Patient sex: M
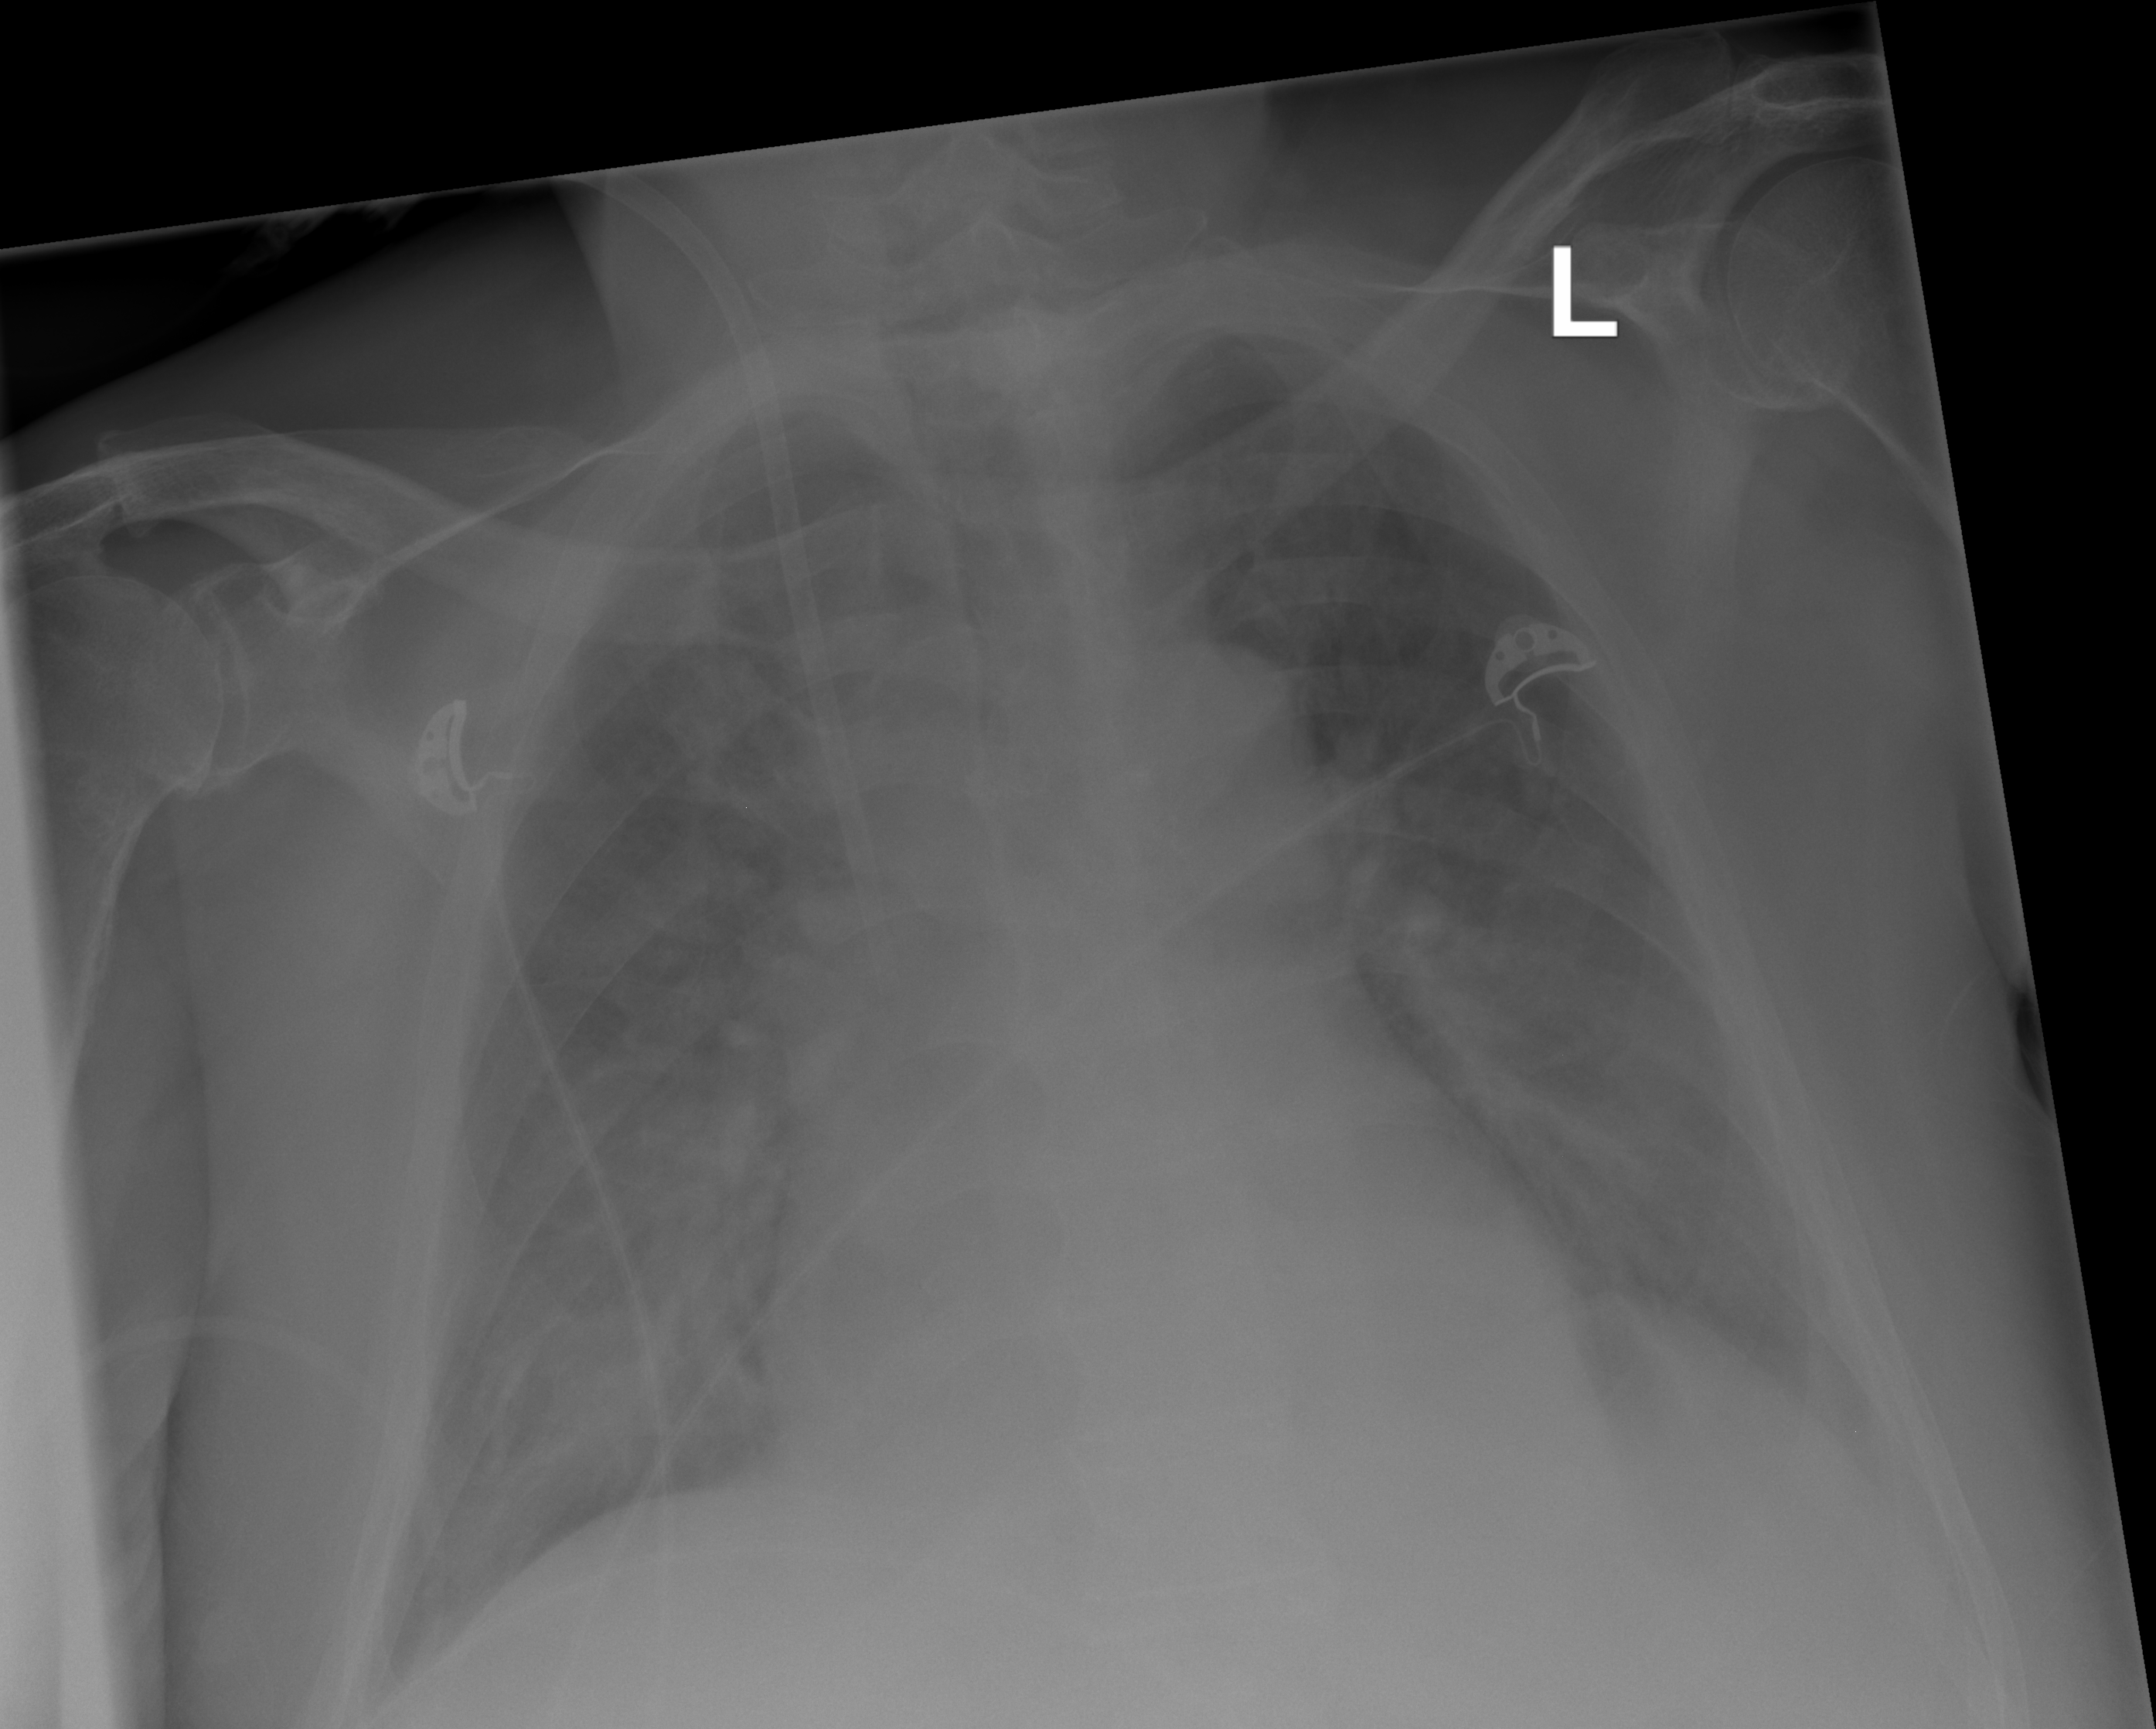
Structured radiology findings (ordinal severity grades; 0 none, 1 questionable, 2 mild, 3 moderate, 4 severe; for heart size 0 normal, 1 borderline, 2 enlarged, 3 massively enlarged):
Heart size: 2
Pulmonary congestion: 2
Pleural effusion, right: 0
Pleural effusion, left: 2
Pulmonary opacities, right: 2
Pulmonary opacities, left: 2
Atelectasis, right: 2
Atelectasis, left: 2